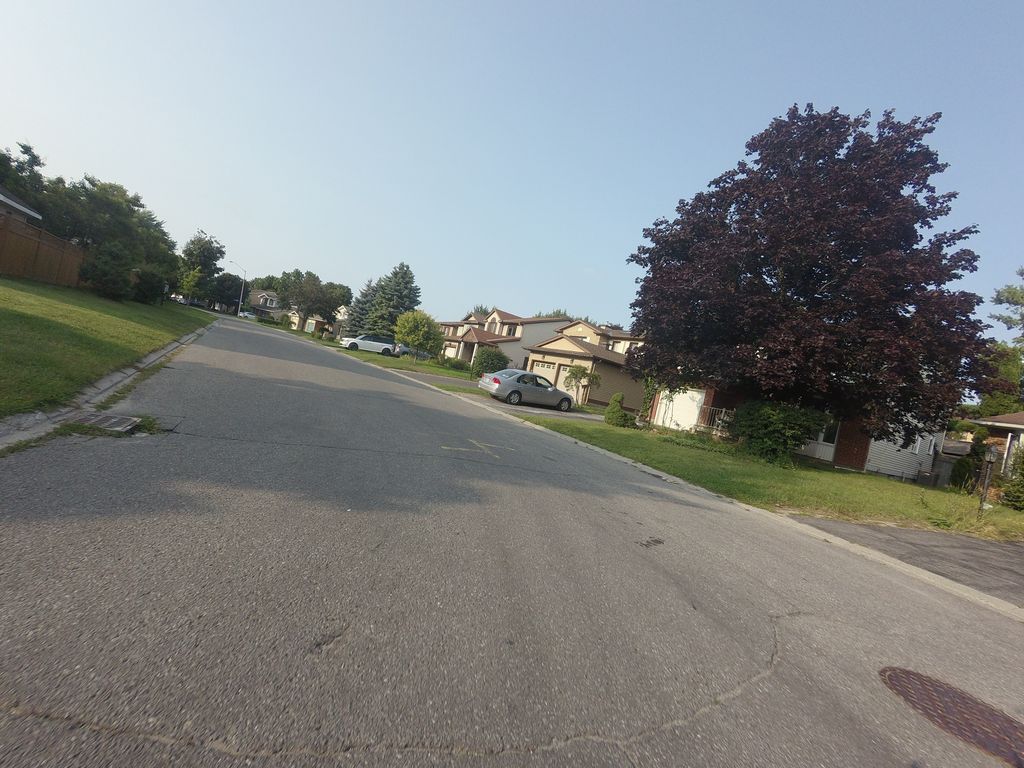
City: ottawa-gatineau